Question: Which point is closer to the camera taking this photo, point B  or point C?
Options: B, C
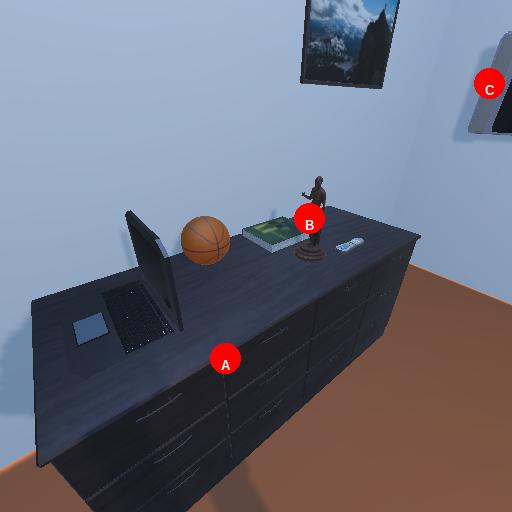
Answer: B